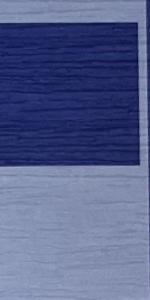
Label: Empty